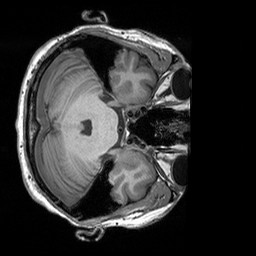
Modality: T1w
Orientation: axial
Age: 33
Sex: male
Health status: healthy
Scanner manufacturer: siemens
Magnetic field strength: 3 T
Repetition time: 2.3 s
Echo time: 0.00303 s